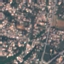
Land use / land cover class: Residential